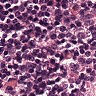
Metastatic tissue present: no